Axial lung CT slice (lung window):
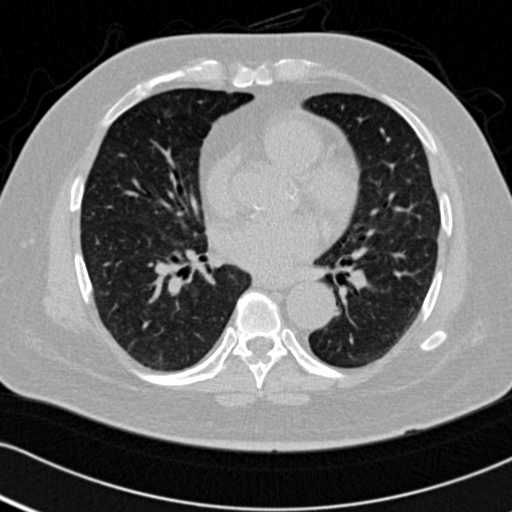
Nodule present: no